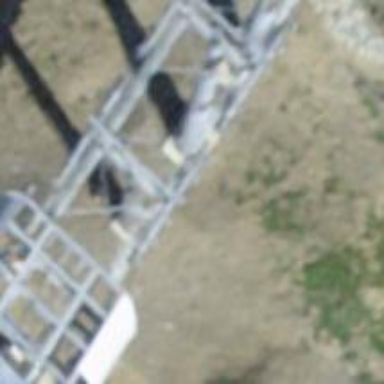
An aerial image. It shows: Pylon for aerialway.